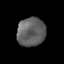
Tissue: prostate
Cell type: T cells
Senescence score: 0.328
Nuclear area (px): 786
Mean DAPI intensity: 98.44